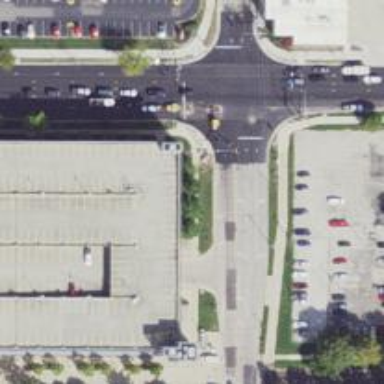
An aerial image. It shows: Marked crossing on footway.